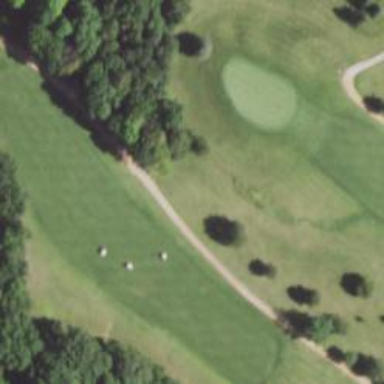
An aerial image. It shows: Golf tee.